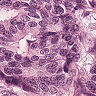
Metastatic tissue present: yes